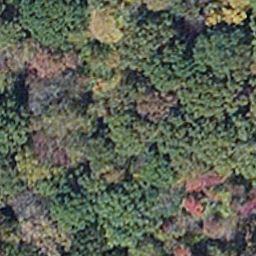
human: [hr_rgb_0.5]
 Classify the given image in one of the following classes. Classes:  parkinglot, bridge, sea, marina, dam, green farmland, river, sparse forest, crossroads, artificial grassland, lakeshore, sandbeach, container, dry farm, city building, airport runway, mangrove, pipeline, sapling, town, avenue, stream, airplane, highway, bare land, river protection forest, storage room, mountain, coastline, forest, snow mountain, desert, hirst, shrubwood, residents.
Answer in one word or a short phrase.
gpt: mangrove